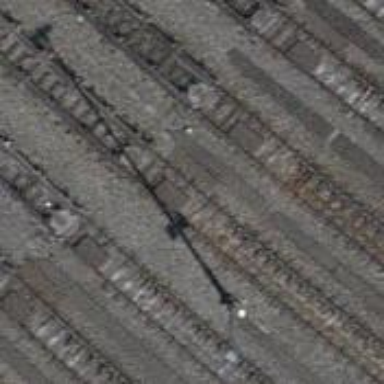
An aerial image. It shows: Railway yard with one track. The railway includes beam retarder.